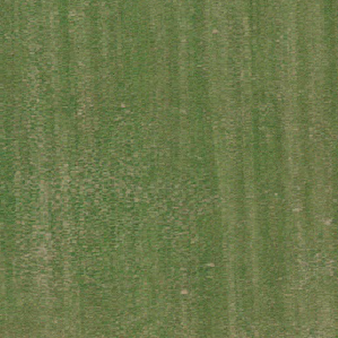
Label: other